Interaction volume radius: 5 \u00c5
Interaction volume height: 10 \u00c5
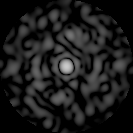
Disorder parameter: 0.8585